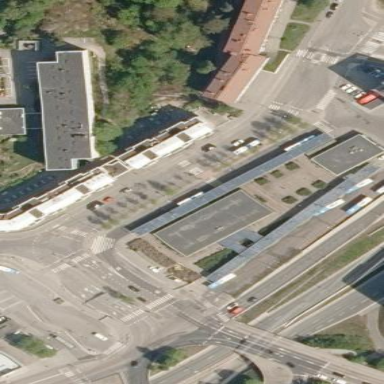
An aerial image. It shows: Platform at public transport station with shelter.